Aerial crown-view tile of a tropical tree (Barro Colorado Island, Panama), acquired 20250915:
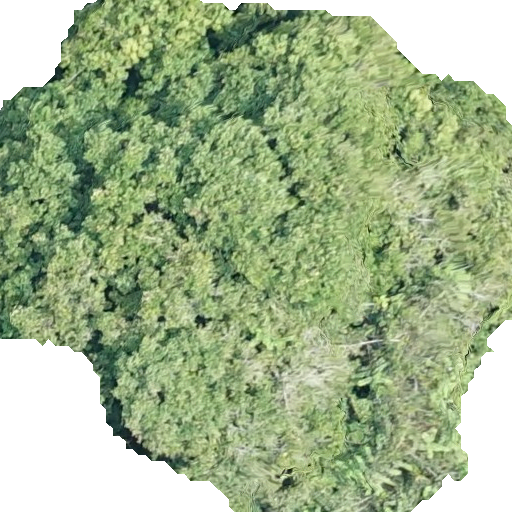
Species: Prioria copaifera
GBIF accepted scientific name: Prioria copaifera
Crown area: 332.218 m²